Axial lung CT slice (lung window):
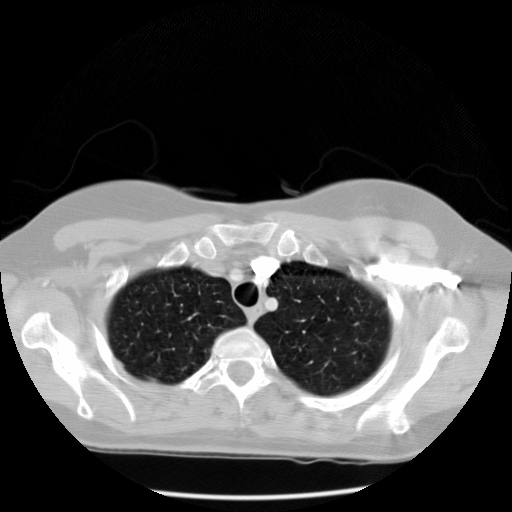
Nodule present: no